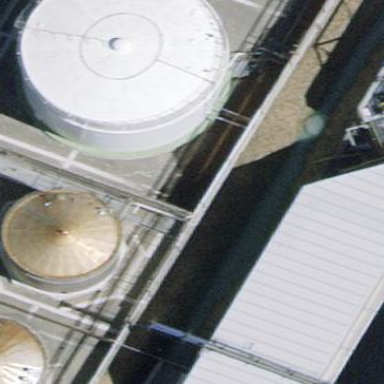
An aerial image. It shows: Storage tank building.